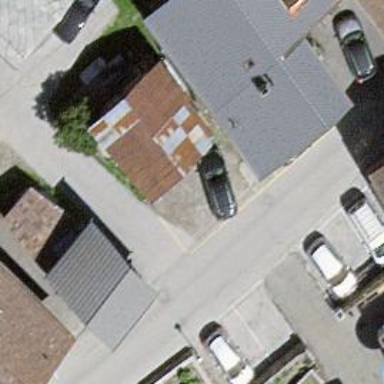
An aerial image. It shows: Shed.